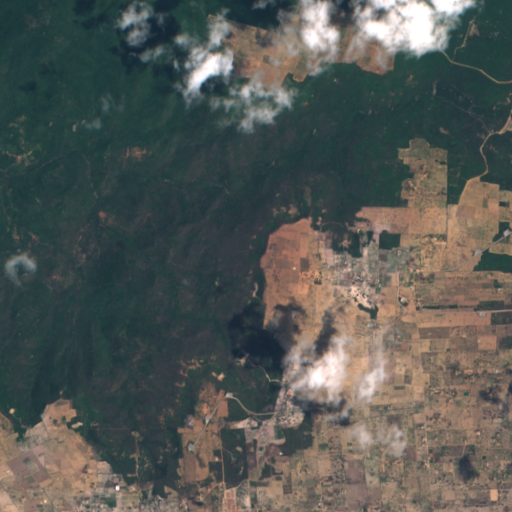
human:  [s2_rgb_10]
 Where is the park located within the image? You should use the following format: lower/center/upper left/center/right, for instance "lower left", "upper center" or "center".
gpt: The park is located in the lower right of the image.
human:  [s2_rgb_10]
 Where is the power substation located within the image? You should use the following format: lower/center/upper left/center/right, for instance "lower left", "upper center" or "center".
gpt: The power substation is located in the center right of the image.
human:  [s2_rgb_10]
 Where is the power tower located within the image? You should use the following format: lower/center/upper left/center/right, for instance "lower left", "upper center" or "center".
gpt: The power tower is located in the center right of the image.
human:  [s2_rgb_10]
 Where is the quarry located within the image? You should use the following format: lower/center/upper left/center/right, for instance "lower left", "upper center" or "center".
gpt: There is no quarry in the image.